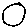
Label: circle